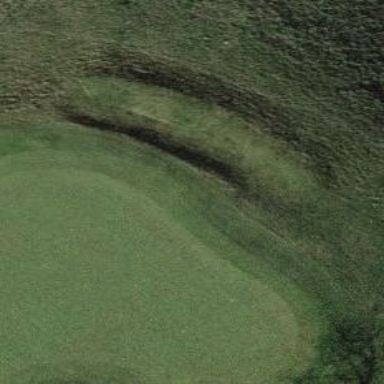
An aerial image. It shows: Golf fairway surrounded by grass.